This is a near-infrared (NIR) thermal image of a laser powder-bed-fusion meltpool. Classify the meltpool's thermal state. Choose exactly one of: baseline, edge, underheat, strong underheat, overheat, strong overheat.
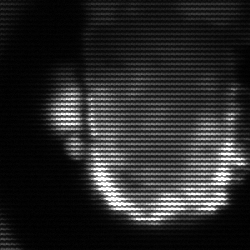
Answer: baseline